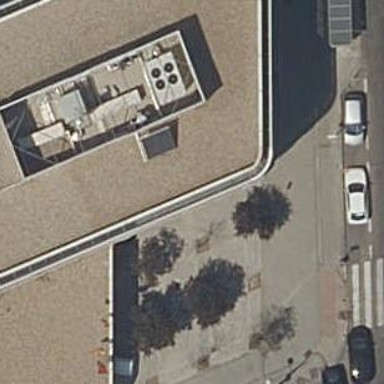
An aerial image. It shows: Government building.